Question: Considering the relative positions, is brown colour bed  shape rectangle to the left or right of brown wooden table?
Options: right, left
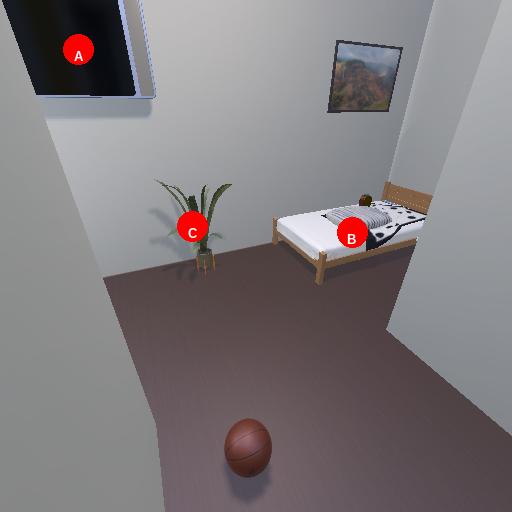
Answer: right